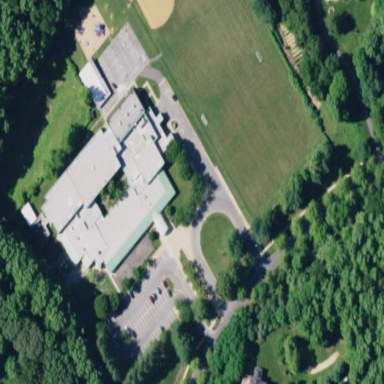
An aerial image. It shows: School.